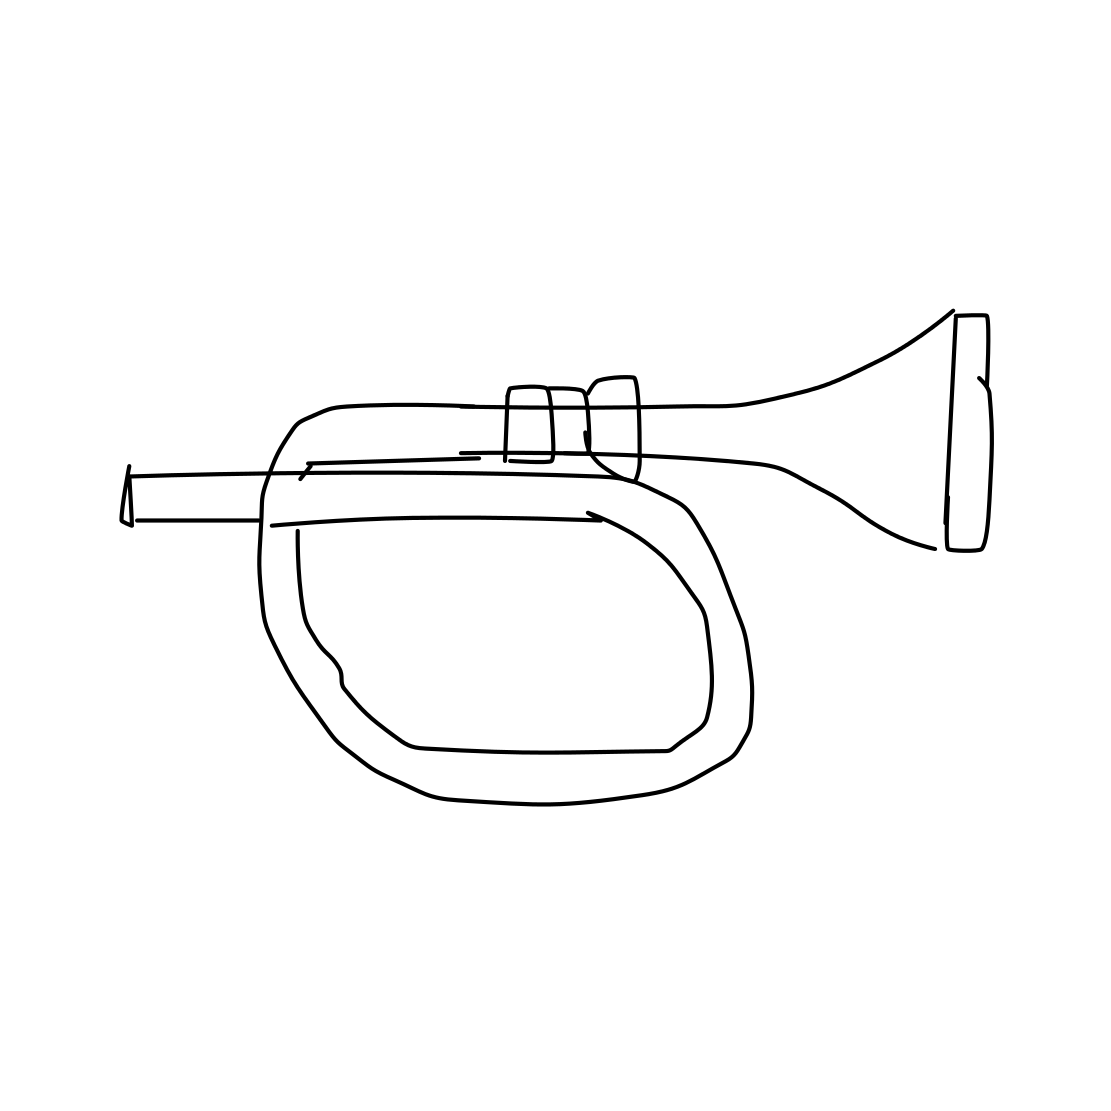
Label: trumpet